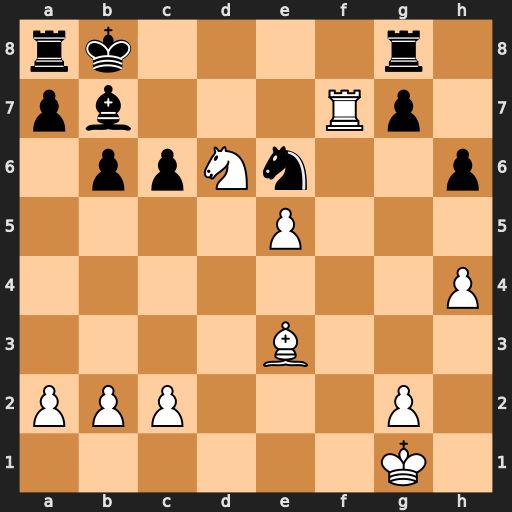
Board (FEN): rk4r1/pb3Rp1/1ppNn2p/4P3/7P/4B3/PPP3P1/6K1
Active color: w
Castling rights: -
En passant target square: -
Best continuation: Rxb7#